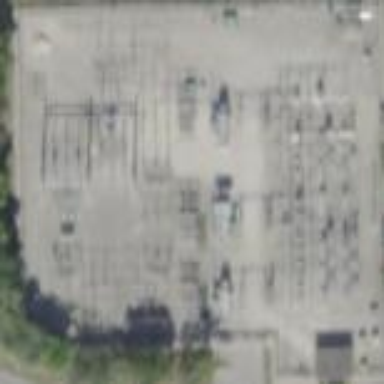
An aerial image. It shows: Outdoor power substation surrounded by fence. The substation operates at the distribution level.